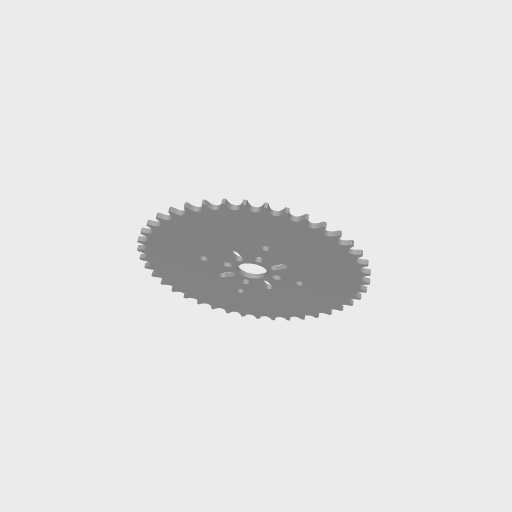
Part: HubMountAcetalSprocket40T